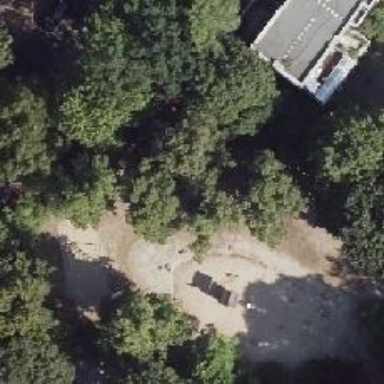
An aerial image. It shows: Playground with castle-themed slide.